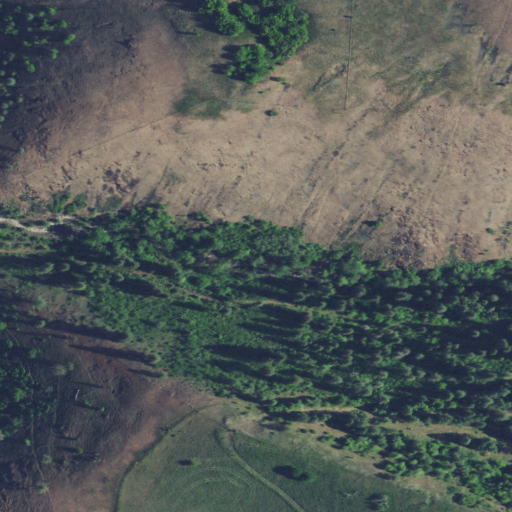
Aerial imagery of valley in Idaho named McCloud Gulch containing shrub, evergreen forest, and grassland